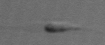
Label: flagellate_morphotype3